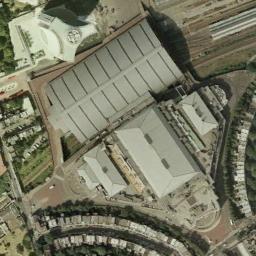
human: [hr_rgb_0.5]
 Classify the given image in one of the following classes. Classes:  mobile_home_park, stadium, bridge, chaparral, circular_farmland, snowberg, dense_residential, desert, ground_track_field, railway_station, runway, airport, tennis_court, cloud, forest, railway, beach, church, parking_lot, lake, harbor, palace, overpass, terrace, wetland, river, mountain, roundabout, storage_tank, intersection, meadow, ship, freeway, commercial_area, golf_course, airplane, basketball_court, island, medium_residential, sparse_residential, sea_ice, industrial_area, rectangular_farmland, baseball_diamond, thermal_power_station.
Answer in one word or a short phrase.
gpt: palace